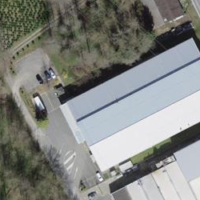
EUNIS habitat code: 54
Species observed at this site:
Filipendula ulmaria